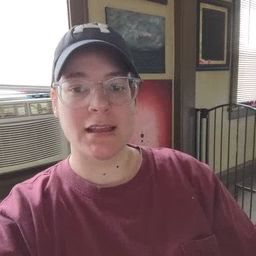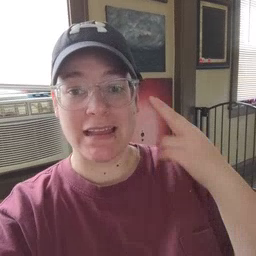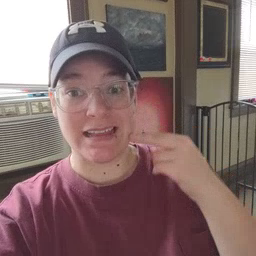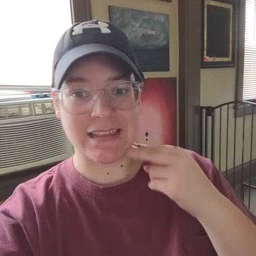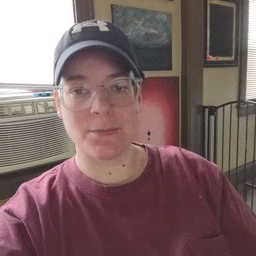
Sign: head